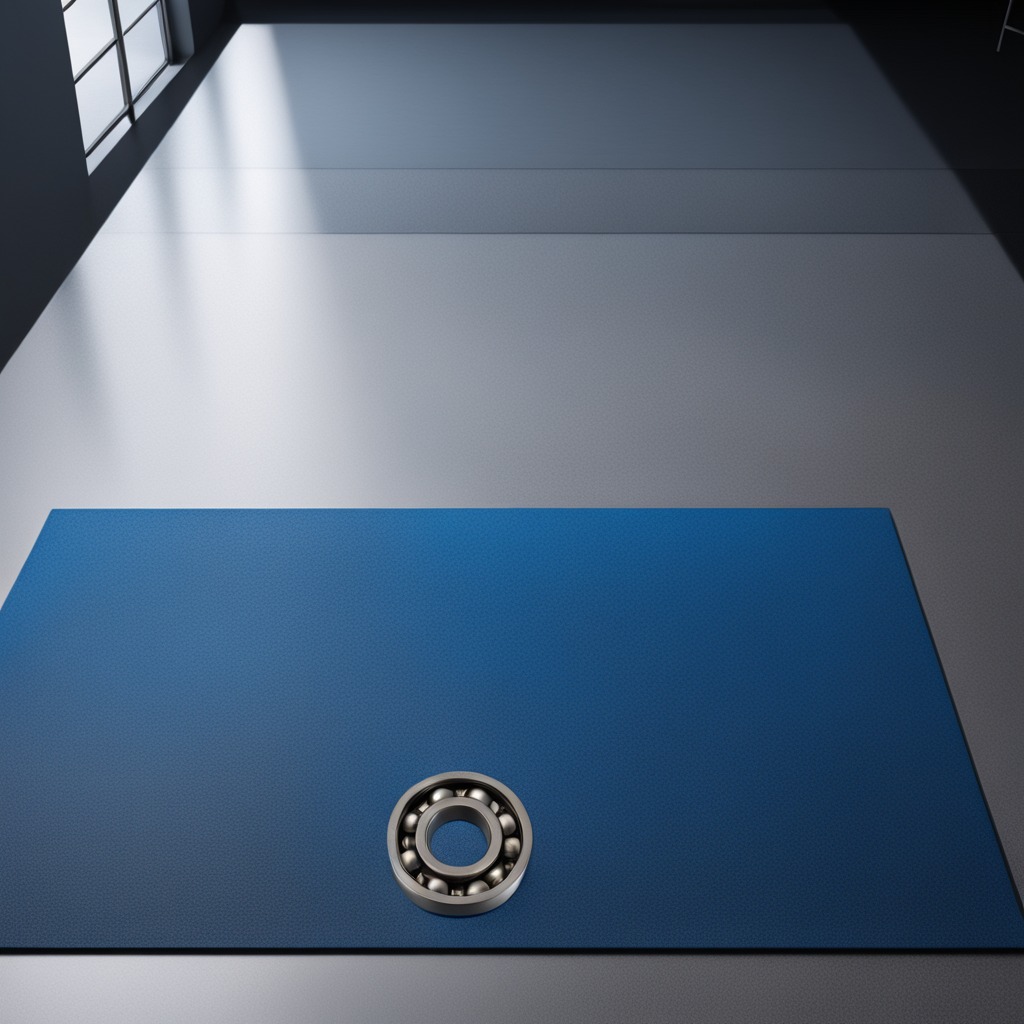
A metal ball bearing lies on a clean granite tabletop covered with a blue rubber mat inside a workshop under bright overhead lighting crisp shadows high clarity worn but beneath the mat